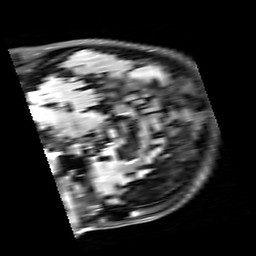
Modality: FLAIR
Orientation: sagittal
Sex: female
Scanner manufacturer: siemens
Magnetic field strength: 3 T
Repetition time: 10 s
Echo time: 0.09 s